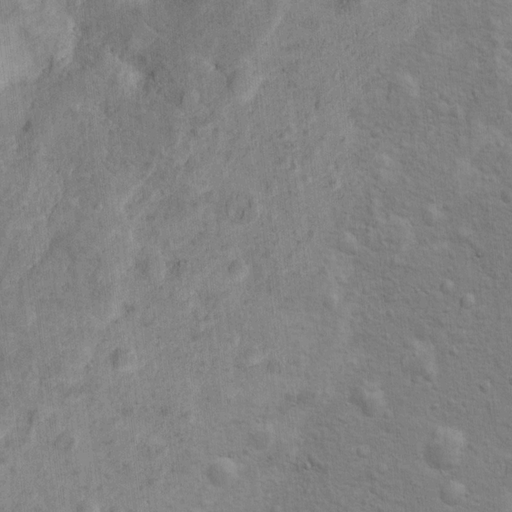
Classes present: Background